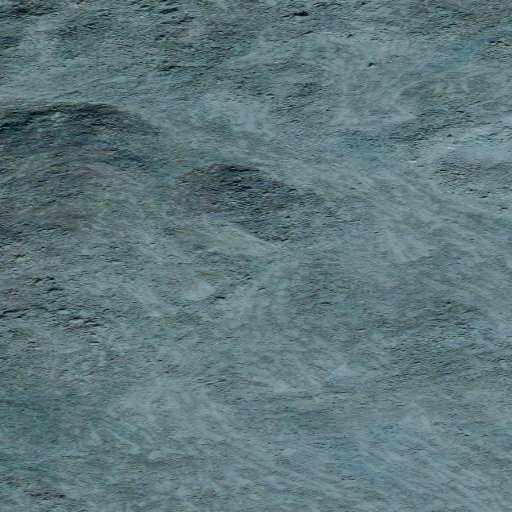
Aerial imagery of mountain in Alaska named Siniktanneyak Mountain containing only unknown